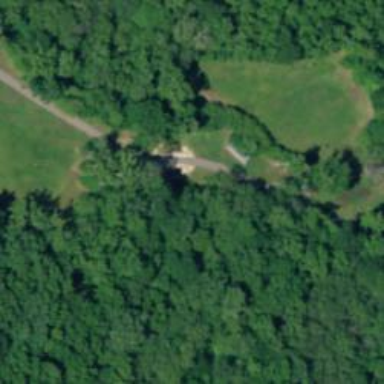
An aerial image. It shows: Culvert tunnel.